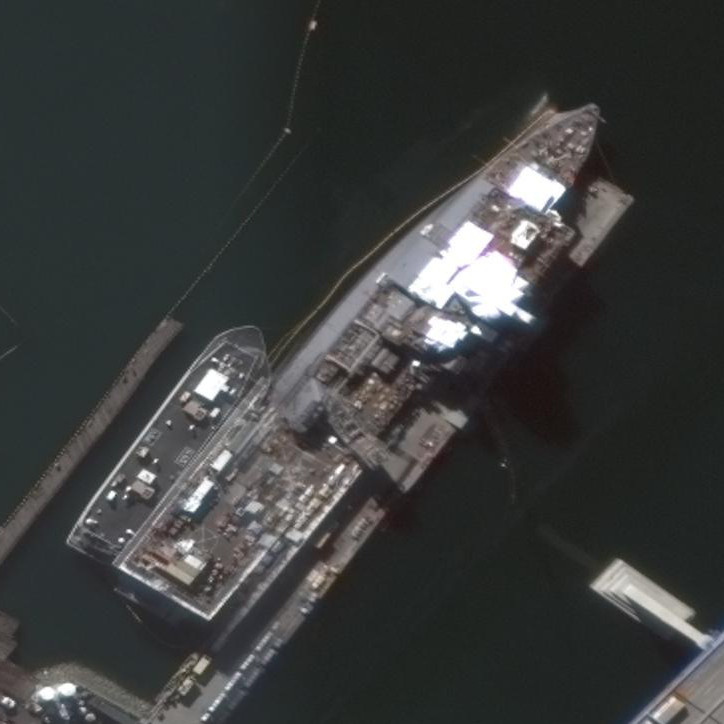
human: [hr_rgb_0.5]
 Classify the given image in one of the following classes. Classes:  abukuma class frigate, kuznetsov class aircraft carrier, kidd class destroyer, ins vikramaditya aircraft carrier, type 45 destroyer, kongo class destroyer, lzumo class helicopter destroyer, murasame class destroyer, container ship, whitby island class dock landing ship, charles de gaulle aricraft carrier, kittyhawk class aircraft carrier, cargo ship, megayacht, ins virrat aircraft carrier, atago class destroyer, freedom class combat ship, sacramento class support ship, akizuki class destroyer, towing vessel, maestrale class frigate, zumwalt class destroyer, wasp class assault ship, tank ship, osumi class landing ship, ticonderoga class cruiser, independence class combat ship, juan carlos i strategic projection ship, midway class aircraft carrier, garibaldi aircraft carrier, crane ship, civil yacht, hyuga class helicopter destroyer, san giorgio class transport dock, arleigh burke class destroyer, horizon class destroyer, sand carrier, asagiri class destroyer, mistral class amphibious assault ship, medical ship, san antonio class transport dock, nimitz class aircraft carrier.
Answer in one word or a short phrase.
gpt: Whitby Island class dock landing ship